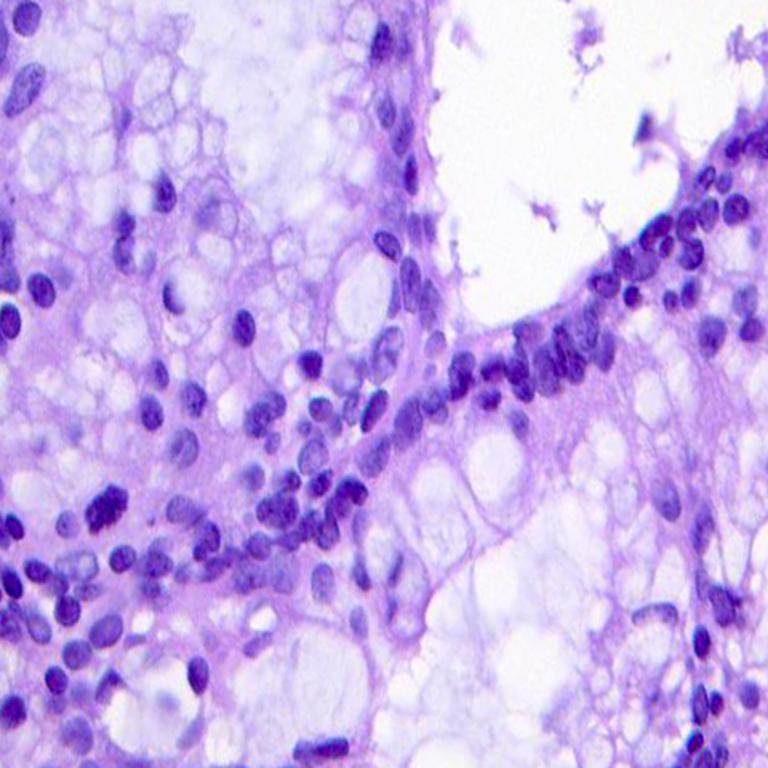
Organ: colon
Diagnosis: adenocarcinomas